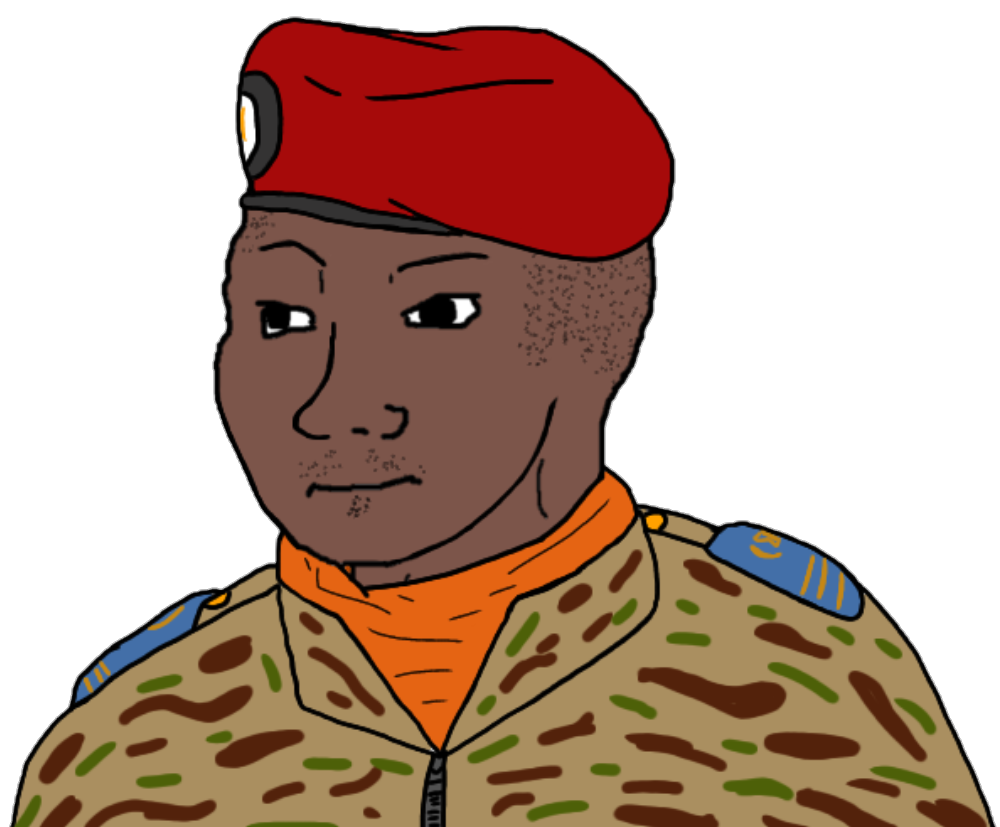
Label: 5_Blackjak